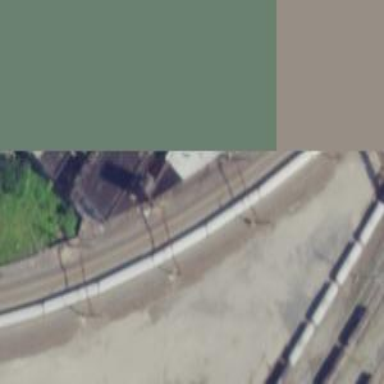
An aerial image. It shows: Railway with electrified contact lines.